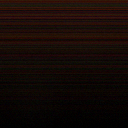
Screen state: off